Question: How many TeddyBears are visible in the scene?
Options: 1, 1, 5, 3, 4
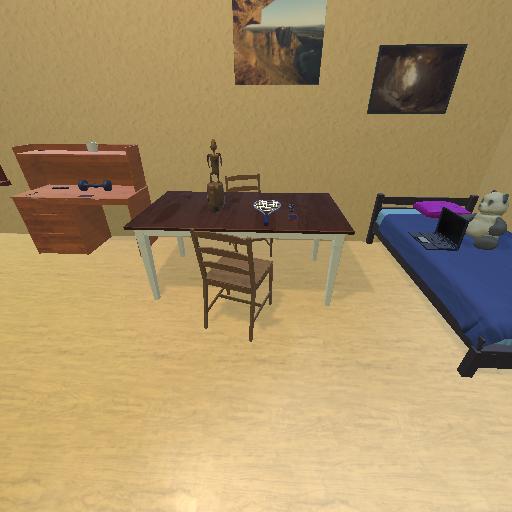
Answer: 1